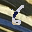
Label: 6